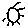
Label: sun